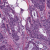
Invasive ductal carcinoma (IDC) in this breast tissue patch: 1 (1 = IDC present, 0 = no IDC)